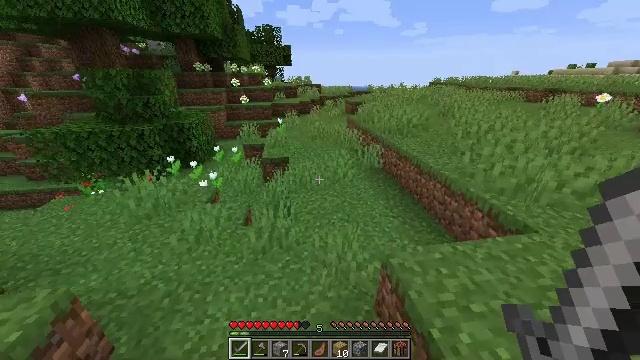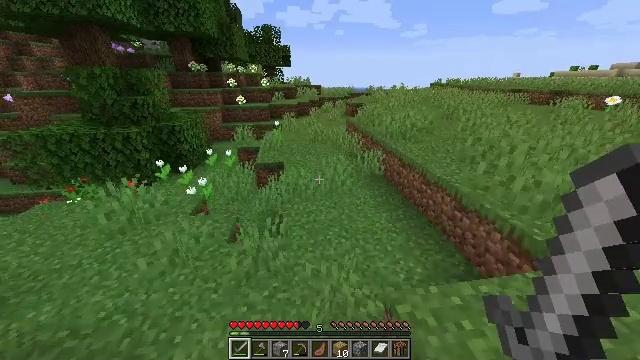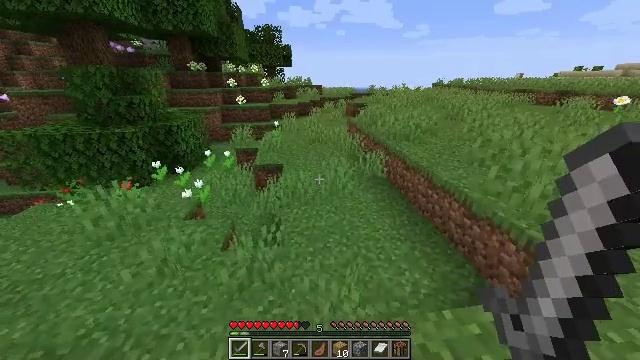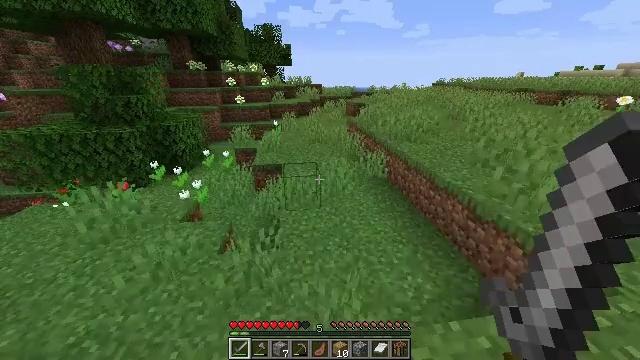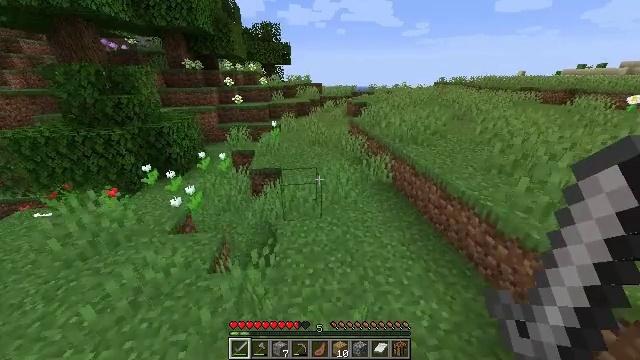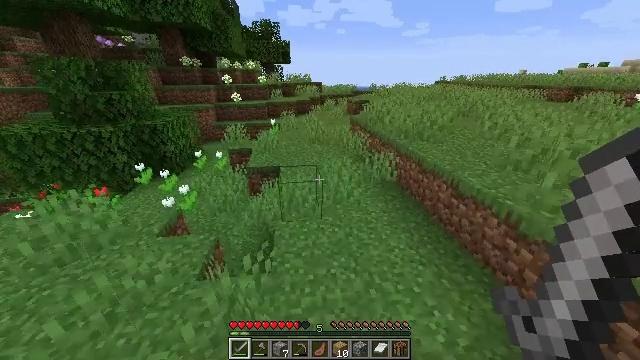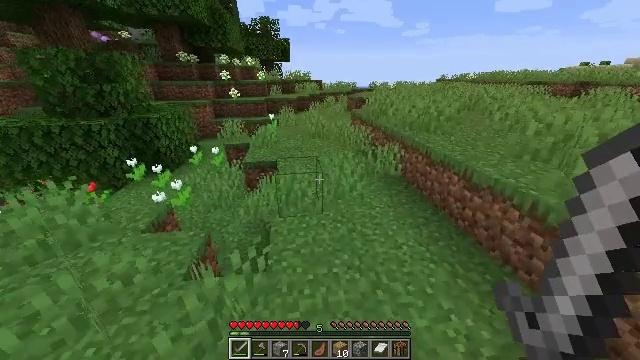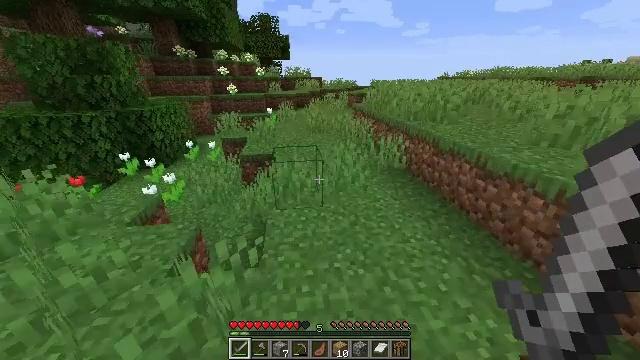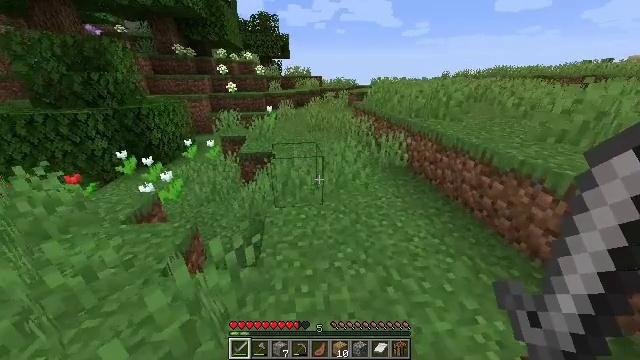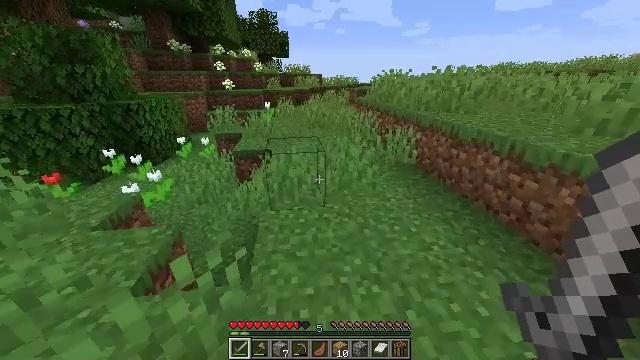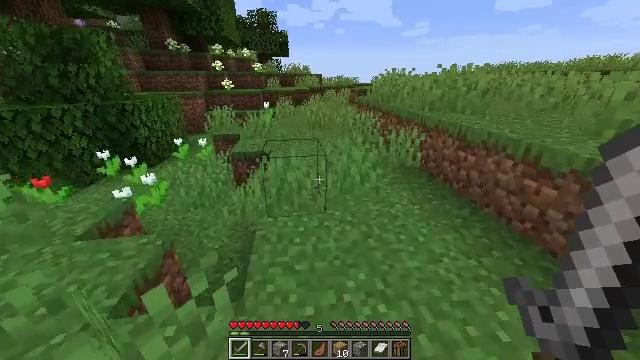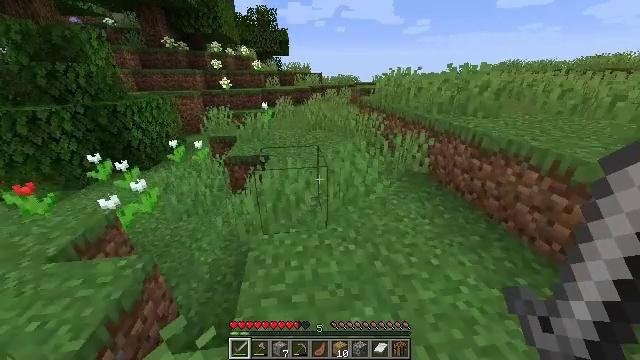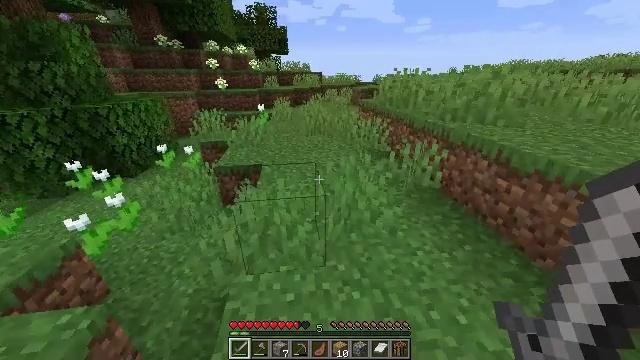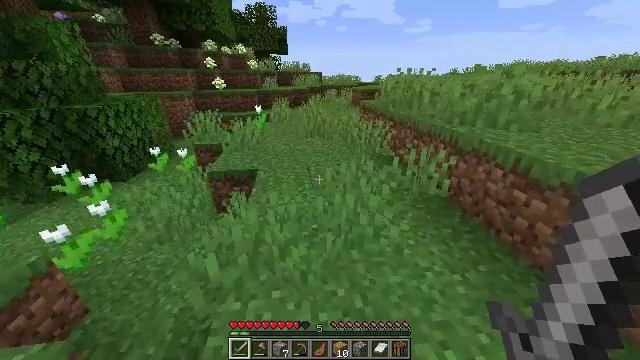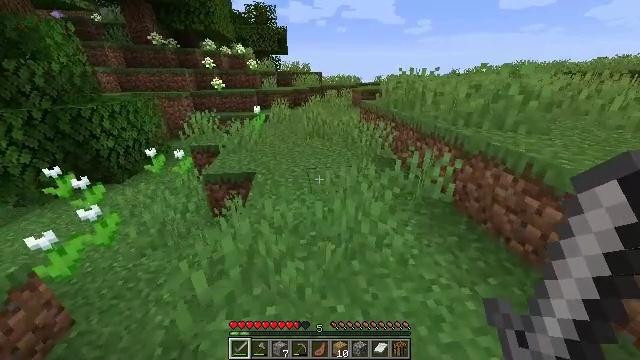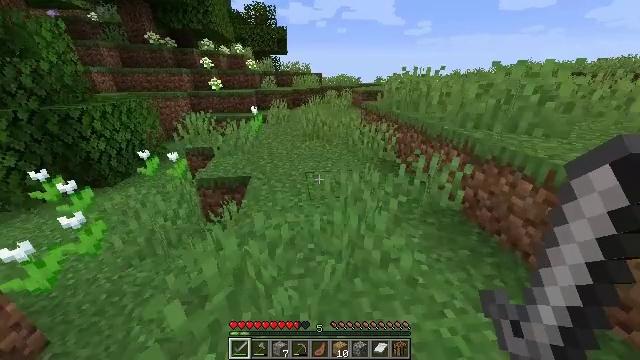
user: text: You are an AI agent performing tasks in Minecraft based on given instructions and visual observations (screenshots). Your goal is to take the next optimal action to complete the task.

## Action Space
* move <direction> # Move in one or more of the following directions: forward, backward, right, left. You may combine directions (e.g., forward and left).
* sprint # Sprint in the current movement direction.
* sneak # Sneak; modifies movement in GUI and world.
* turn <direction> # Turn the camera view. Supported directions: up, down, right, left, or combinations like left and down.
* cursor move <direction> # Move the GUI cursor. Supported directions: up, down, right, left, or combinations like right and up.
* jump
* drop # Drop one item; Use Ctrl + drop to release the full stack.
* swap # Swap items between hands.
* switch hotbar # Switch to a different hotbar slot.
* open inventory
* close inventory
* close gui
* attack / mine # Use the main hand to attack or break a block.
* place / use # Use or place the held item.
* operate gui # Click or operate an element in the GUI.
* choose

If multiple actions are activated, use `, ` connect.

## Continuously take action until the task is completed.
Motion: motion action
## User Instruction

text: Break the tall rose bush.
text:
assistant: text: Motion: move forward, sprint
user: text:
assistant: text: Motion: move forward, sprint
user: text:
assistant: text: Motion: move forward, sprint
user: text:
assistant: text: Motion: move forward, sprint
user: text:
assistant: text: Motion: move forward, sprint
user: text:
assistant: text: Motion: move forward, sprint
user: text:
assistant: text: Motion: move forward, sprint
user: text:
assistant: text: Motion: move forward, sprint
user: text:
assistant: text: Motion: move forward, sprint
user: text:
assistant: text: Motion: move forward, sprint
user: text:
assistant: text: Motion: move forward, sprint
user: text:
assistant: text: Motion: move forward, sprint
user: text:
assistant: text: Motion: move forward, sprint
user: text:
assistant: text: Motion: move forward, sprint
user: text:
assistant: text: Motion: move forward, sprint
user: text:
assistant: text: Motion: move forward, sprint
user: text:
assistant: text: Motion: move forward, sprint
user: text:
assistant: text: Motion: move forward, sprint
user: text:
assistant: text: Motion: move forward, sprint
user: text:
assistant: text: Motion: move forward, sprint
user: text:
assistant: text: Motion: move forward, sprint
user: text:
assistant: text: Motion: move forward, sprint
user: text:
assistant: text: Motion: move forward, sprint
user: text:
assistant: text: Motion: move forward, sprint, turn left
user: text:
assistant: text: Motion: move forward, sprint, turn left
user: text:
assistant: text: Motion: move forward, sprint, turn left
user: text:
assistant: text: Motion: move forward, sprint
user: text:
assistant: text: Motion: move forward, sprint
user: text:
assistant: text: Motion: move forward, sprint
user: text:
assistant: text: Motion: move forward, sprint